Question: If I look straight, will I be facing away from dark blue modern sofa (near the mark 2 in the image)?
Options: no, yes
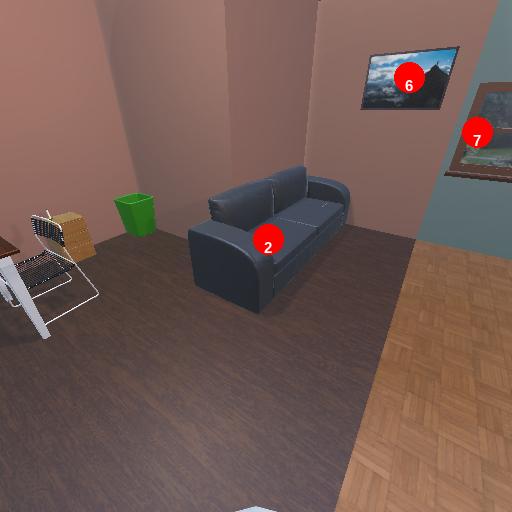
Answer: no